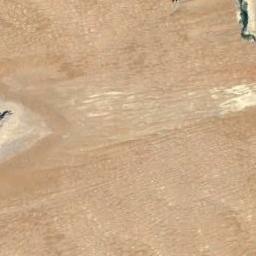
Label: desert